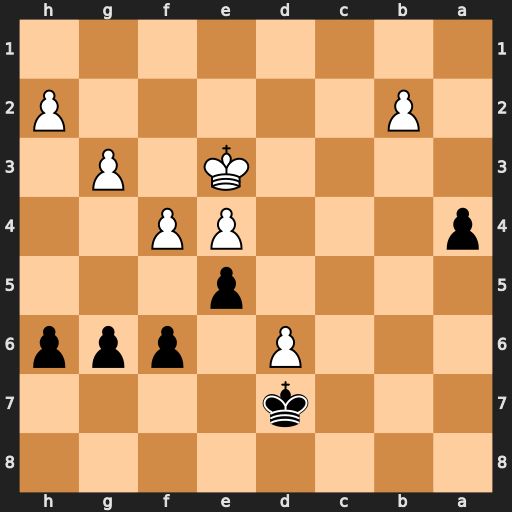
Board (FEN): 8/3k4/3P1ppp/4p3/p3PP2/4K1P1/1P5P/8
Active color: b
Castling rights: -
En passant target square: -
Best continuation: Kxd6 f5 g5